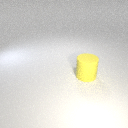
large yellow rubber cylinder